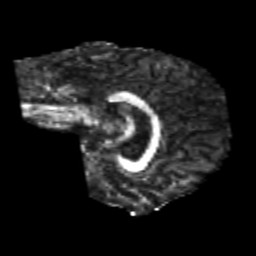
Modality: FA
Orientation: sagittal
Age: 22
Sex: female
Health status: healthy
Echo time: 0.074 s